Field crop: maize
Growth stage: 1
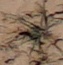
Species: lolium